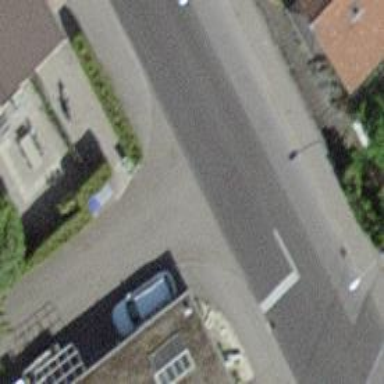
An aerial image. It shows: Residential road with asphalt surface and no sidewalk.